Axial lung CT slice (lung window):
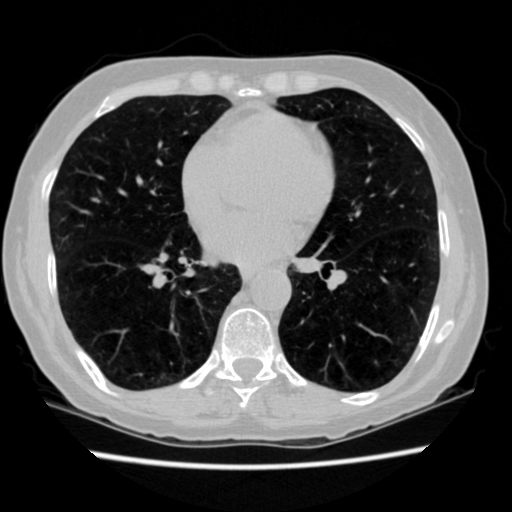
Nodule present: no